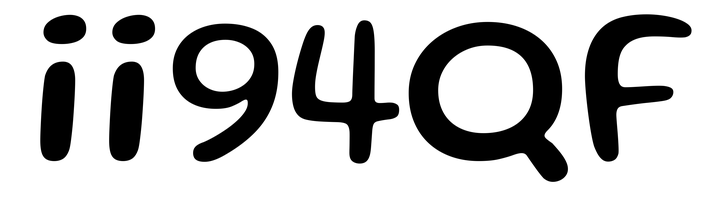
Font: Gluten_Regular